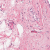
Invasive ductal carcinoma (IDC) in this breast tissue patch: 0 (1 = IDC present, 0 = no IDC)